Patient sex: M
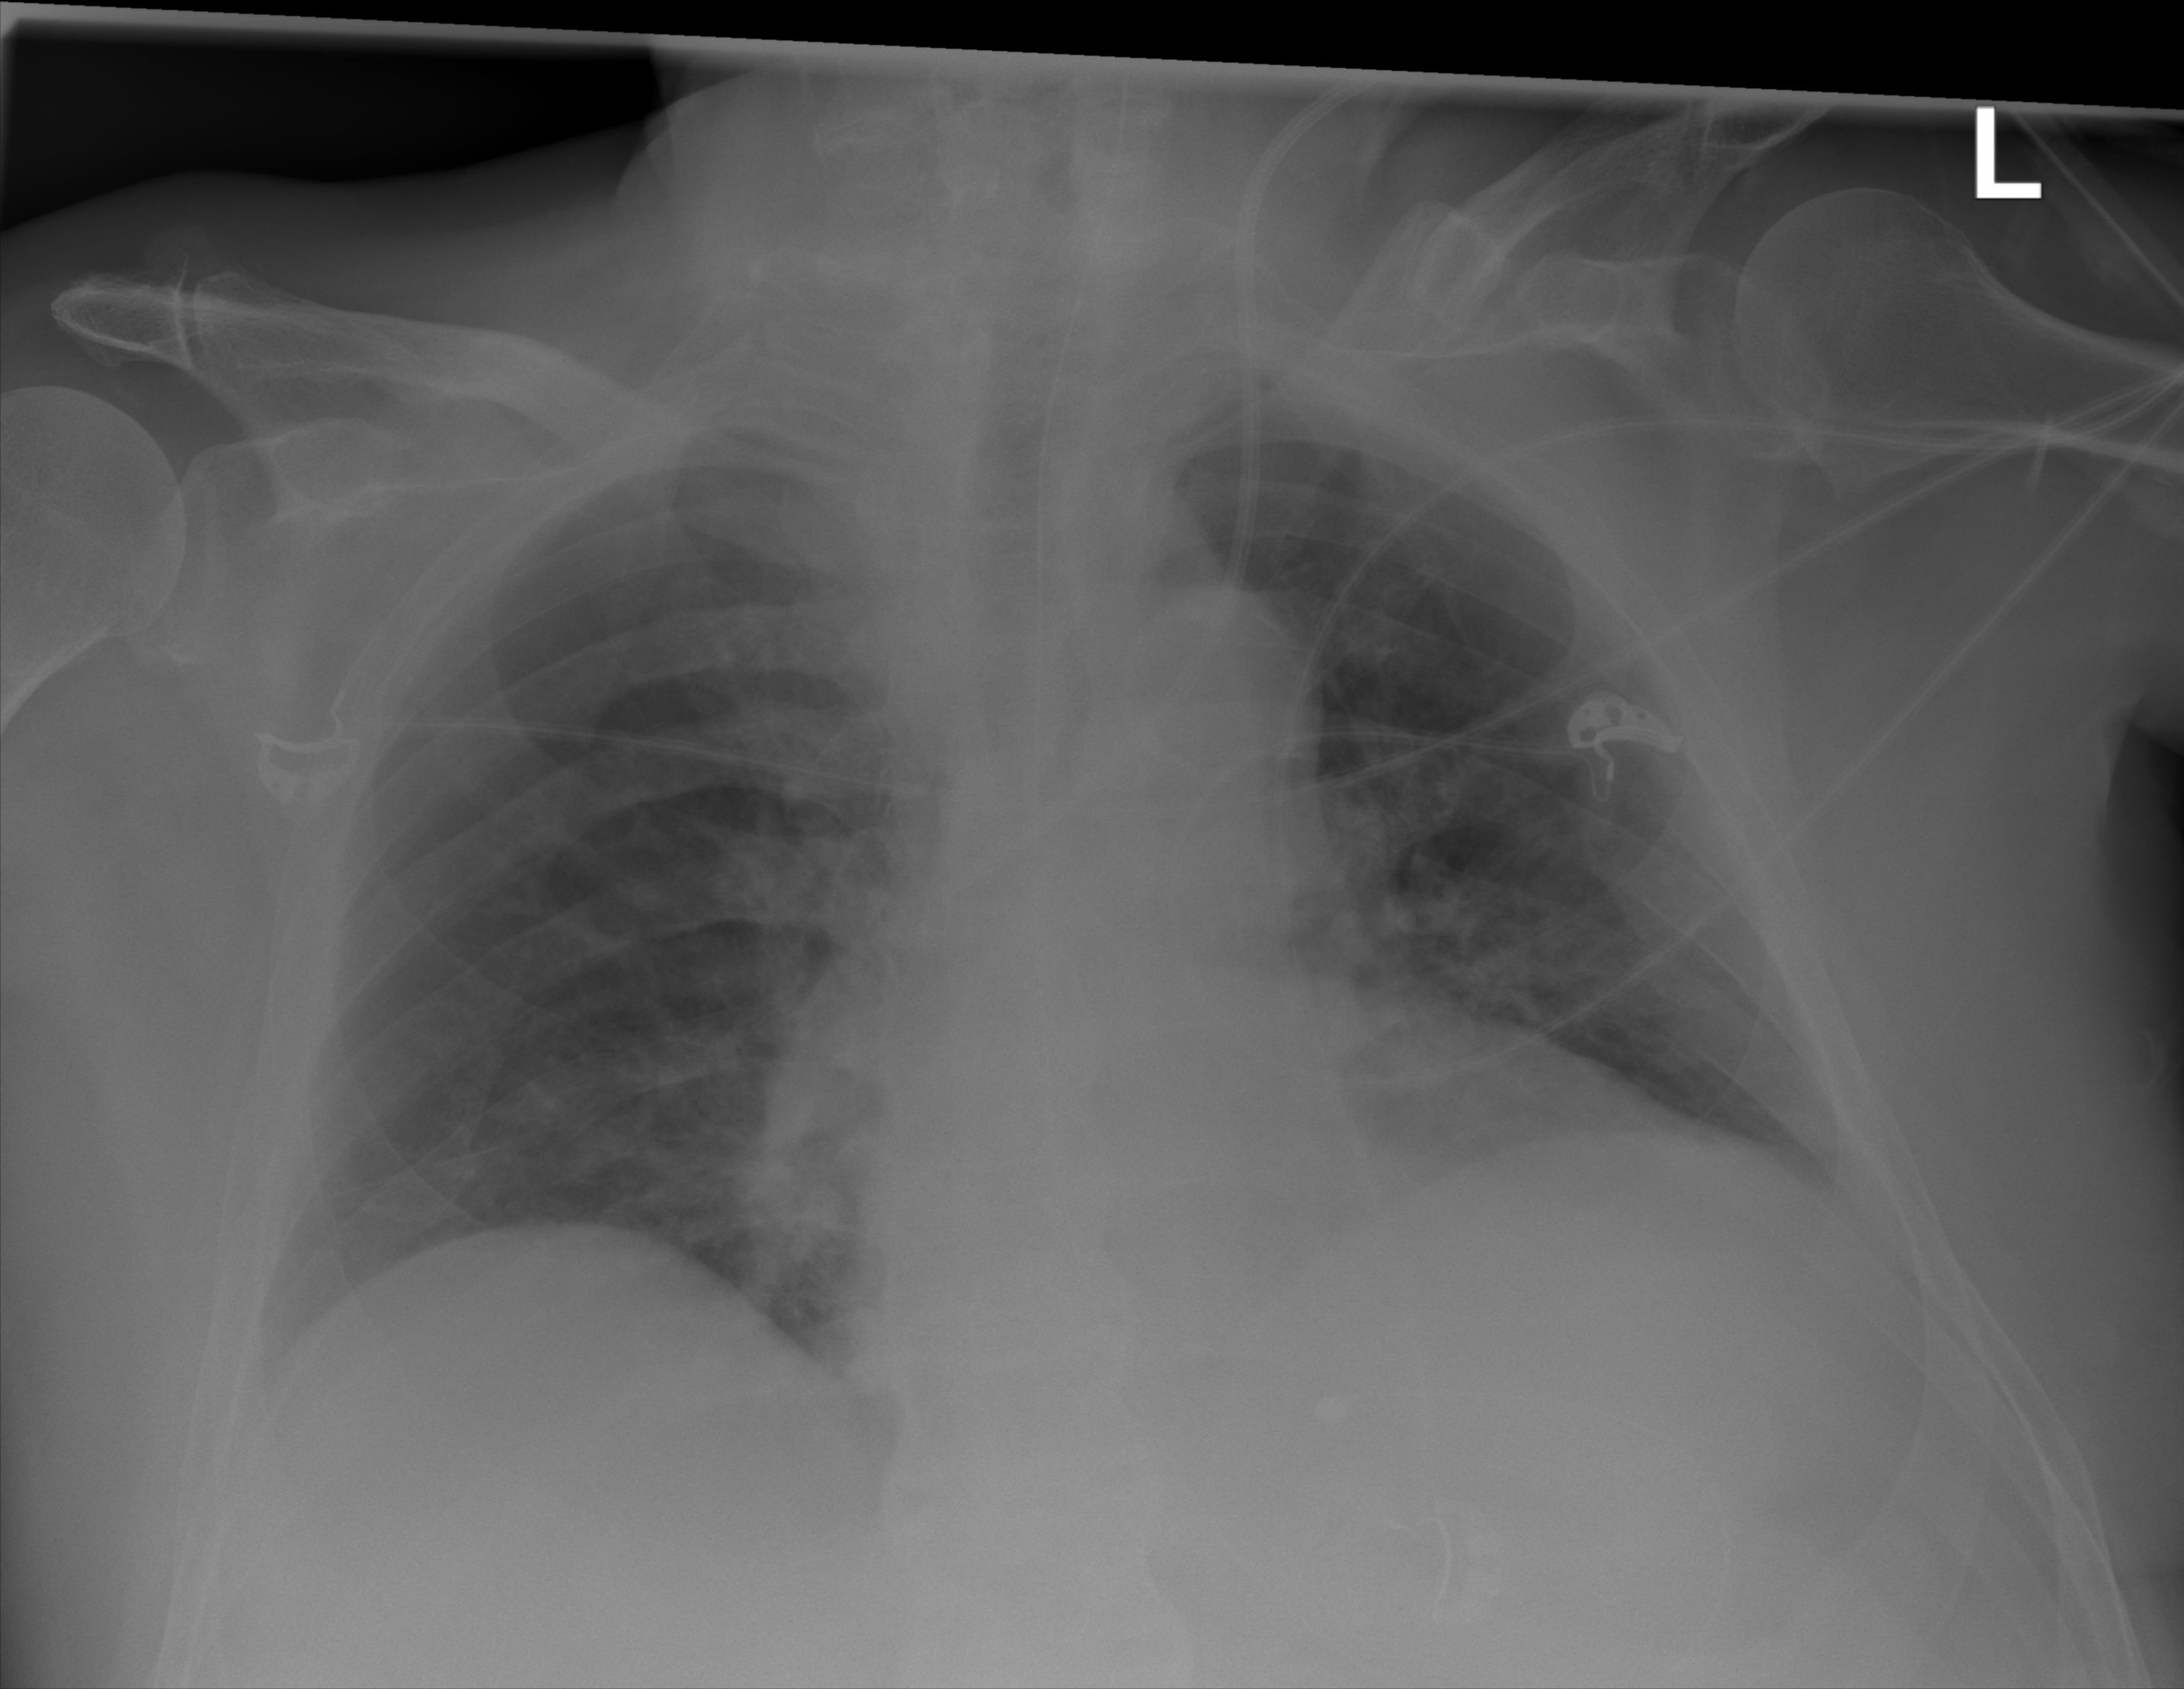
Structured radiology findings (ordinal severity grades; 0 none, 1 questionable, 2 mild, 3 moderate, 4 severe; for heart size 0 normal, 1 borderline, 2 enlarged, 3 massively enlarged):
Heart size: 2
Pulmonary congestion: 0
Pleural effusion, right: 0
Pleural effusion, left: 0
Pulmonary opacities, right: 1
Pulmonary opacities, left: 1
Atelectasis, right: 0
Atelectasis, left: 0